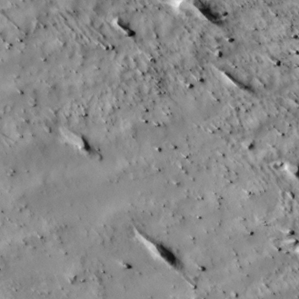
Label: non_frost